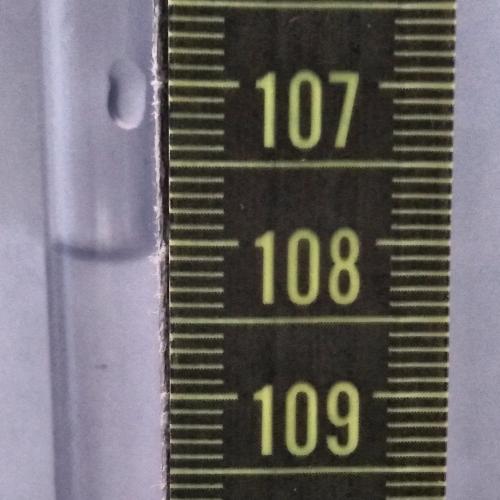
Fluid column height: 108.1 cm